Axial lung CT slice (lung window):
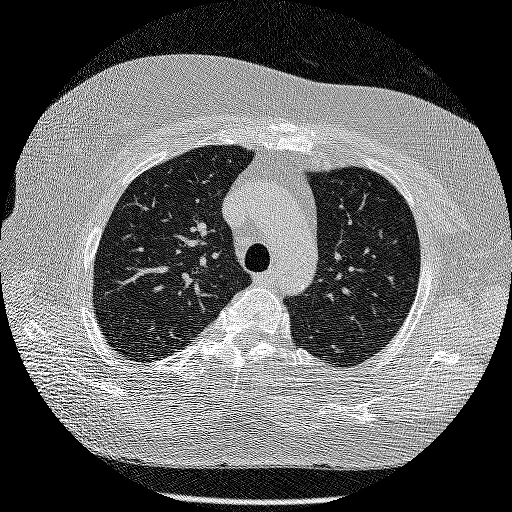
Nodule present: no